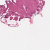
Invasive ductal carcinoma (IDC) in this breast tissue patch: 0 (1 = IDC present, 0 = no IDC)